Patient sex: F
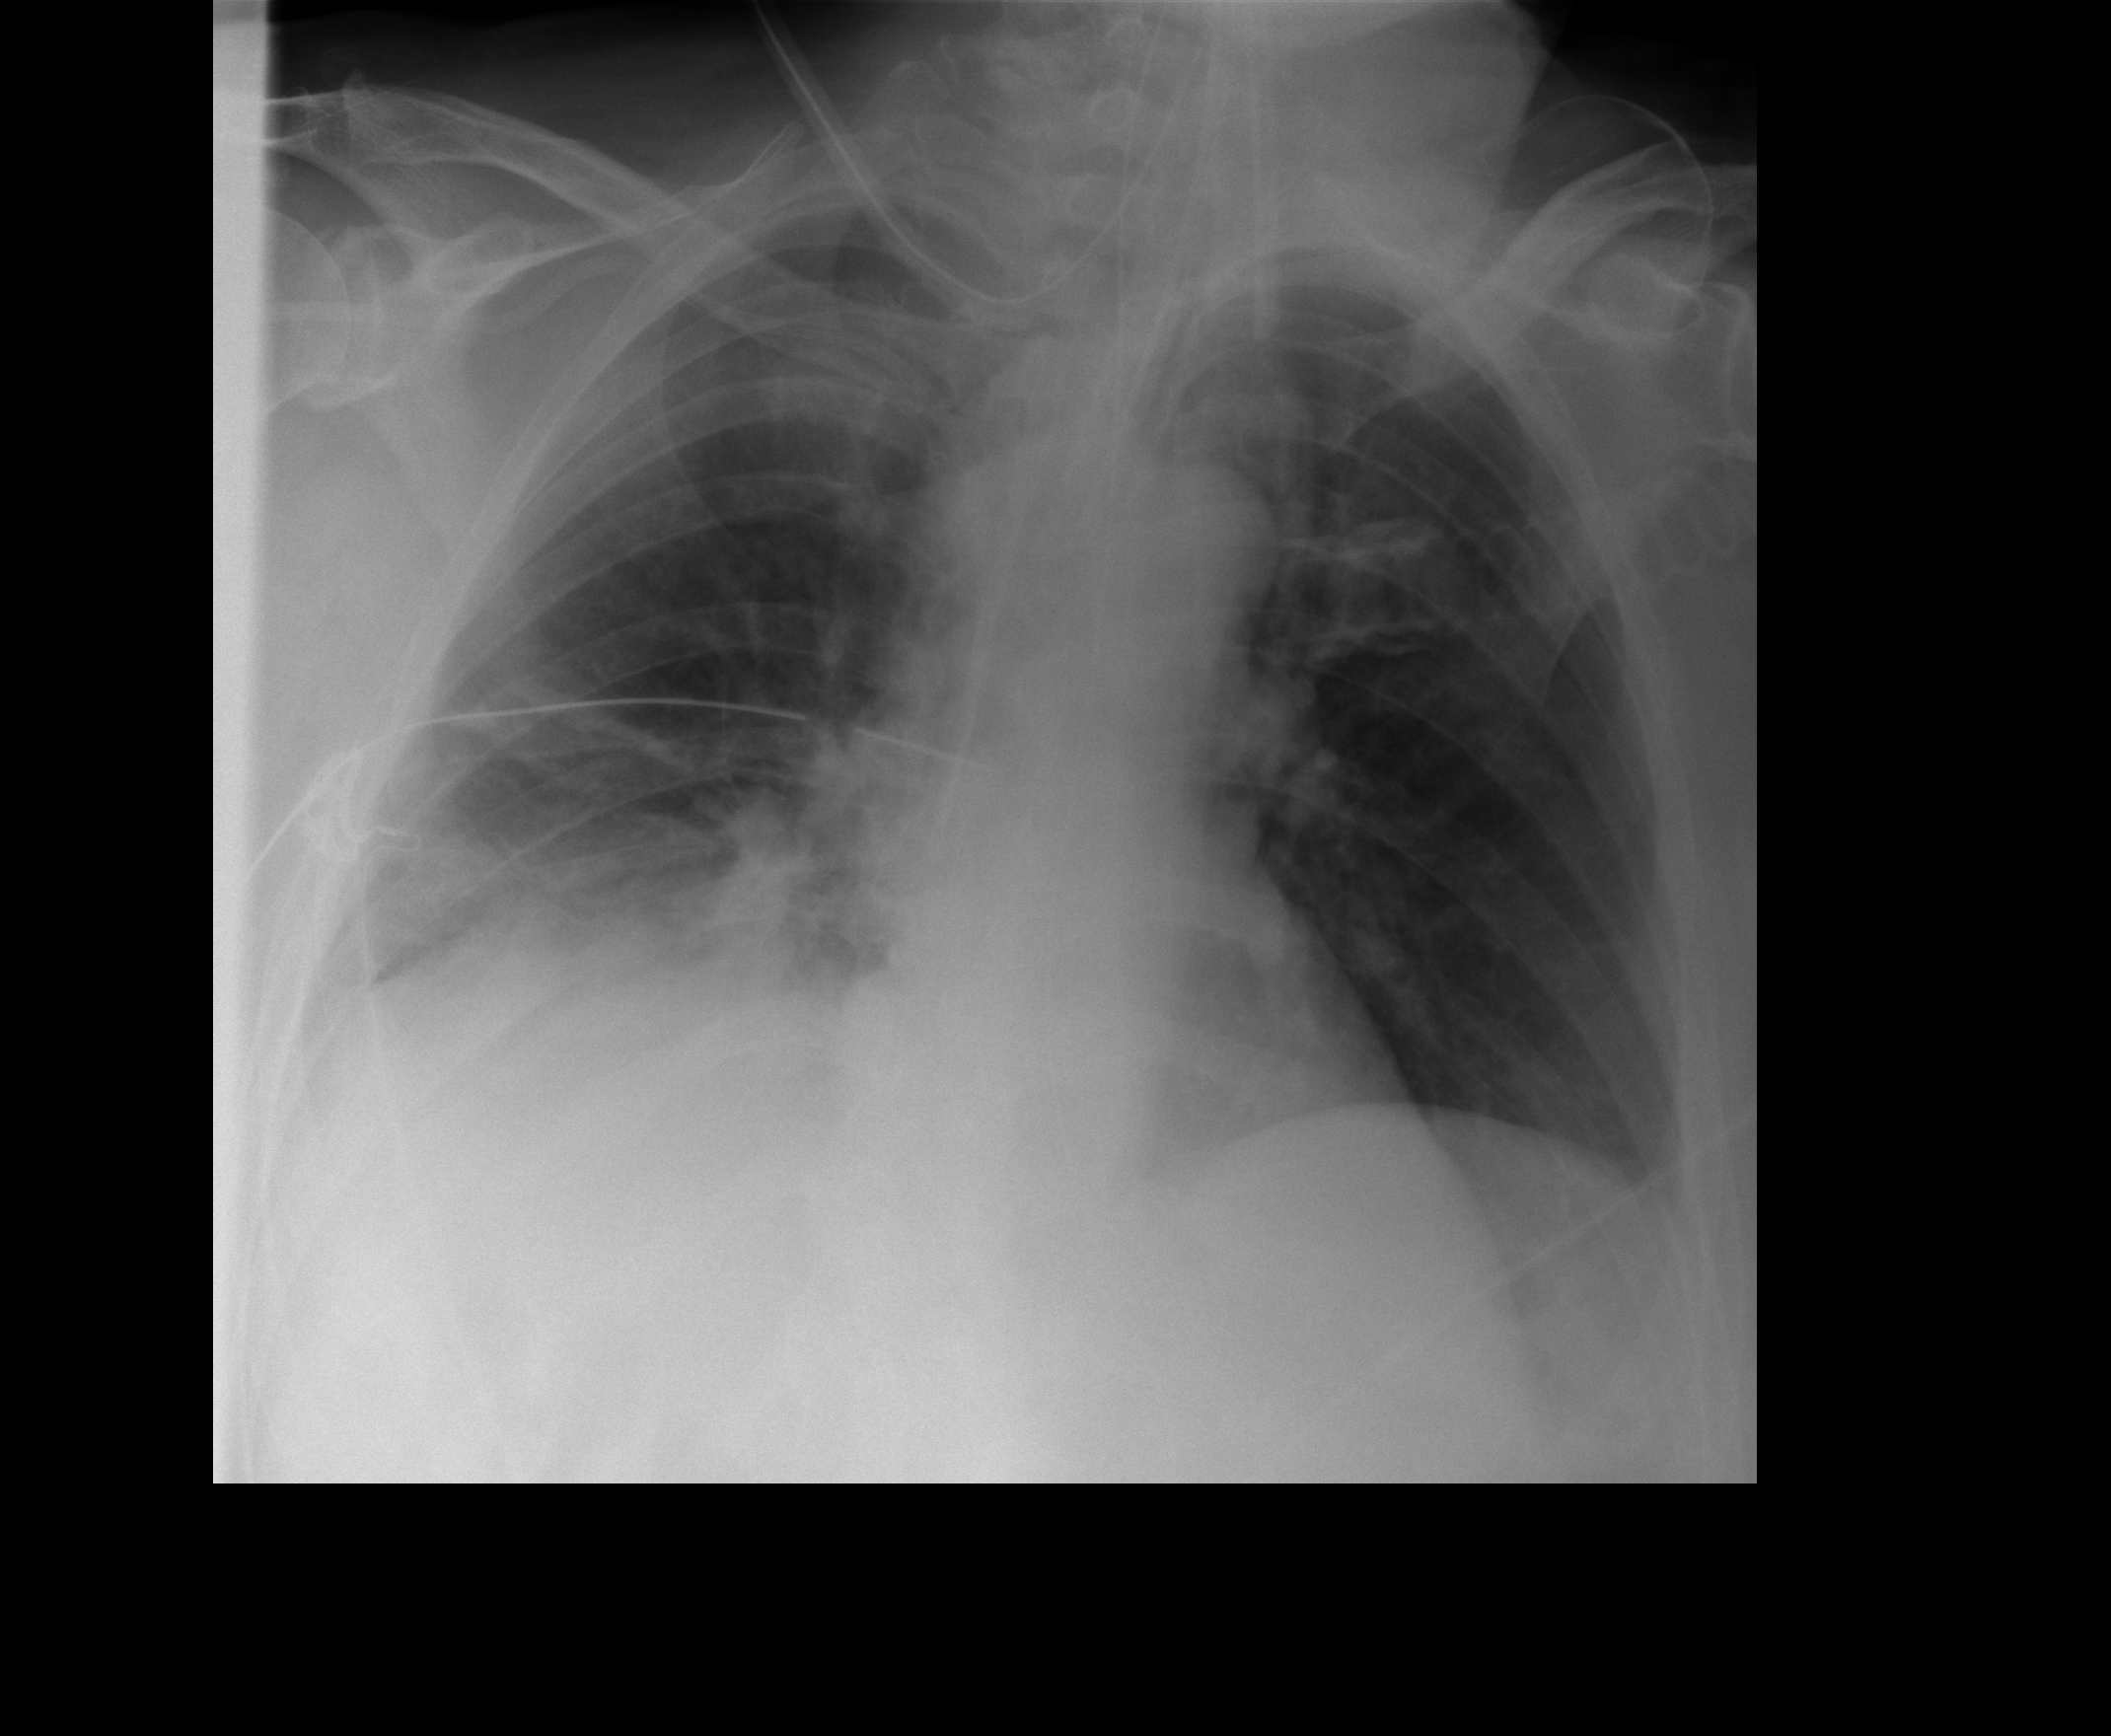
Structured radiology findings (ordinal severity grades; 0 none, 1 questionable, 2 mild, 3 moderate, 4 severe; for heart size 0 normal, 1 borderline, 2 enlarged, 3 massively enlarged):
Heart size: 0
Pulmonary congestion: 2
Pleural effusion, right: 2
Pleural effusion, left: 2
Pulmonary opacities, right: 2
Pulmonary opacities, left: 0
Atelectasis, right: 3
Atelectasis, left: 0